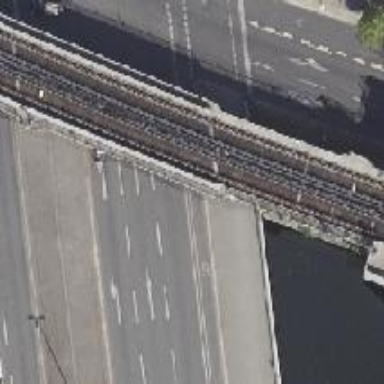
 and there is asphalt sidewalk on the right side."